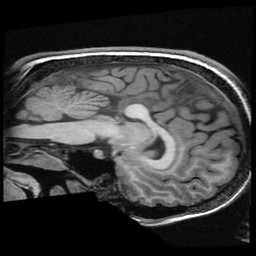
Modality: T1w
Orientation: sagittal
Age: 21
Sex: female